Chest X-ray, AP view. Patient: 35 years old, sex F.
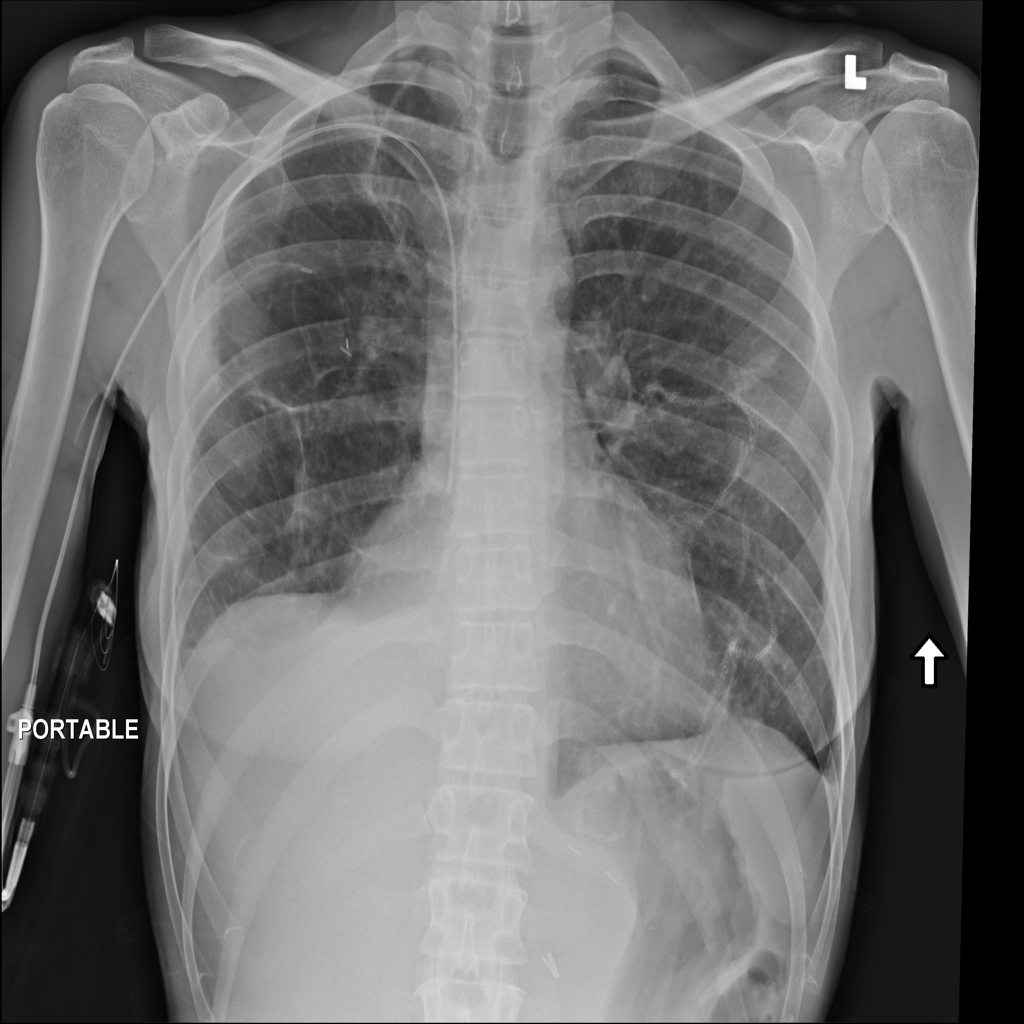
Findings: Pleural_Thickening